Question: I am kind of a newbie in Java, so my question is.
If for example I have a 'JTable' which represents a 2D array of Color
'''
Color [][] array = new ...
'''
So then when I run the 'JFrame' it shows

So how do I color it?
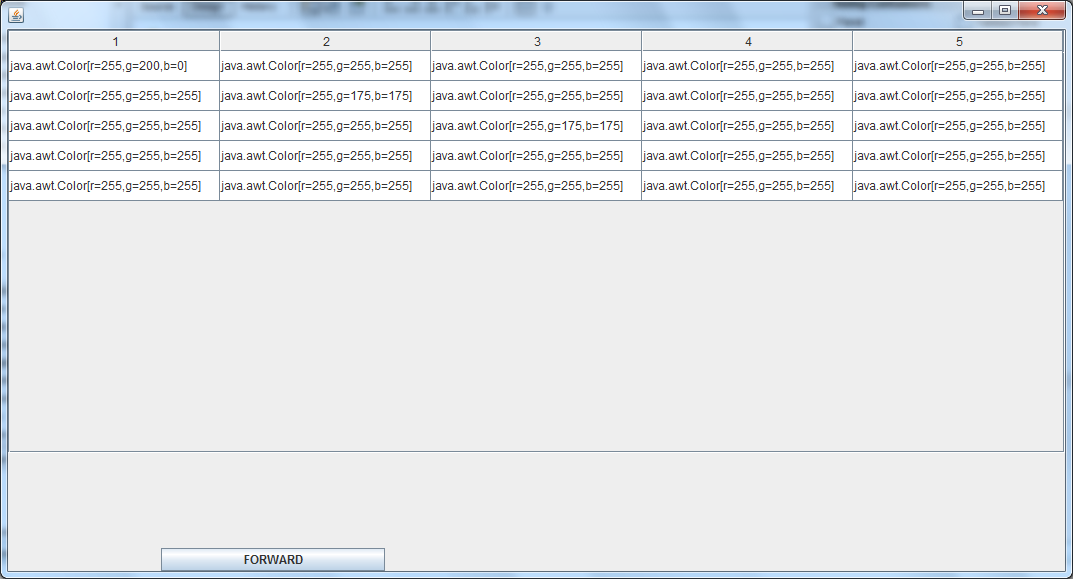
Answer: You can attach a cellrenderer to your JTable and adjust the color with it:
<URL>